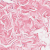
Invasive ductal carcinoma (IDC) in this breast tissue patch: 0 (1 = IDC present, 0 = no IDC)